Field crop: maize
Growth stage: 2
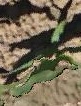
Species: maize